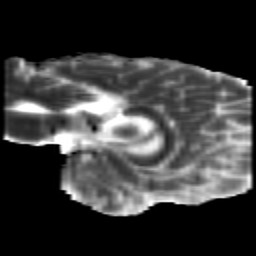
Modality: MD
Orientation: sagittal
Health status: healthy
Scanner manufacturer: siemens
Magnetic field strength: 3 T
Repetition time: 10 s
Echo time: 0.092 s